Question: I'm still new to Firebase in Android and have difficulty in retrieving data from the Firebase database.
I would like to retrieve the specific database and set it to 'Textview' without using the 'ListView'.
For example, I want to retrieve the users name. This is the Firebase node structure:

I've been looking for the answer, but no success.
'''
mref=new Firebase("https://location-ac626.firebaseio.com");
mref.addValueEventListener(new ValueEventListener() {
@Override
public void onDataChange(DataSnapshot dataSnapshot) {
user val = dataSnapshot.getValue(user.class);
Log.d("users name : ",val.getname());
namaprofil.setText(val.getname());
}
'''
Here is my user code:
'''
public class user {
public String name, email, kota;
public user() {
}
public user(String name, String email, String kota) {
this.name = name;
this.email = email;
this.kota = kota;
}
public String getKota() {
return kota ;
}
public void setKota(String kota) {
this.kota = kota;
}
public String getname() {
return name ;
}
public void setname(String name) {
}
public String getEmail() {
return email ;
}
public void setEmail(String email) {
this.email = email;
}
}
'''
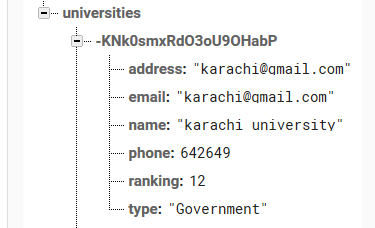
Answer: '''
Firebase ref;
Firebase.setAndroidContext(getActivity());
ref = new Firebase(YOUR_FIREBASE_URL);
'''
-------------------for single value----------
'''
ref.child("universities/-KNk0.....")
.addListenerForSingleValueEvent(new ValueEventListener() {
@Override
public void onDataChange(DataSnapshot dataSnapshot) {
try {
if (dataSnapshot.getValue() != null) {
Map<String, Object> value = (Map<String, Object>) dataSnapshot.getValue();
namaprofil.setText(value.get("name") );
}
} catch (Exception e) {
e.printStackTrace();
}
}
@Override
public void onCancelled(FirebaseError firebaseError) {
}
});
'''
-----------------for multiple values--------------
'''
ref.child("universities").addChildEventListener(new ChildEventListener() {
@Override
public void onChildAdded(DataSnapshot snapshot, String s) {
if (snapshot.getValue() != null
&& snapshot.getKey().startsWith("-")) {
Map<String, Object> value = (Map<String, Object>) snapshot.getValue();
String Name =value.get("name").toString(); // you will get name one by one
Log.e("!_@@_Name-:-> ",Name);
}
}
@Override
public void onChildChanged(DataSnapshot dataSnapshot, String s) {
}
@Override
public void onChildRemoved(DataSnapshot dataSnapshot) {
}
@Override
public void onChildMoved(DataSnapshot dataSnapshot, String s) {
}
@Override
public void onCancelled(FirebaseError firebaseError) {
}
});
'''